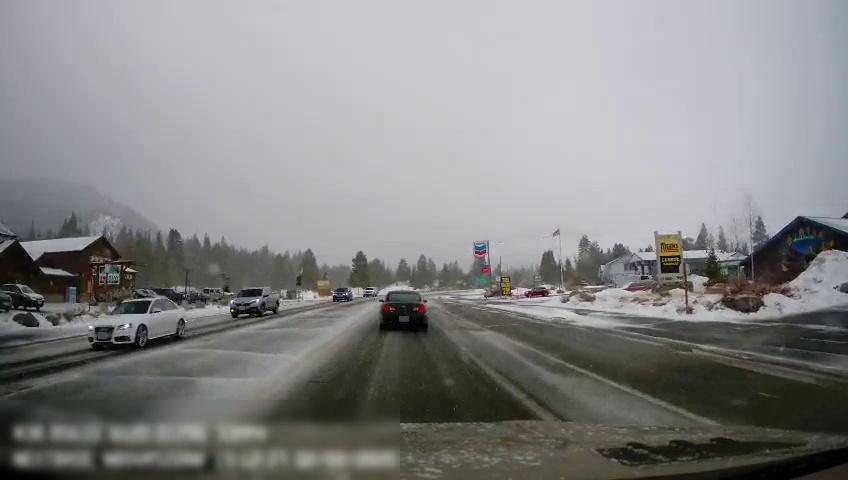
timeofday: Day
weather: Snowy
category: Drivable Space
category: Vehicles | SUV
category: Vehicles | Car
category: Vehicles | SUV
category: Vehicles | Car
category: Vehicles | SUV
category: Vehicles | SUV
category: Vehicles | SUV
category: Vehicles | SUV
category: Vehicles | Car
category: Vehicles | SUV
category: Vehicles | SUV
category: Vehicles | Car
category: Vehicles | SUV
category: Vehicles | SUV
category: Lanes | Current Lane
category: Traffic | Signs